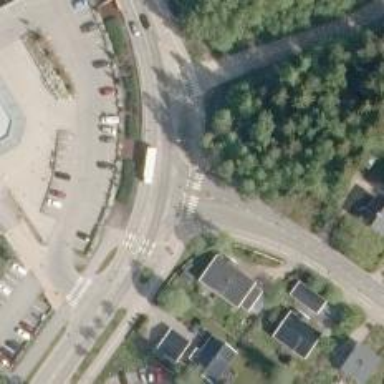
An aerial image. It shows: Marked road crossing with pedestrian island.